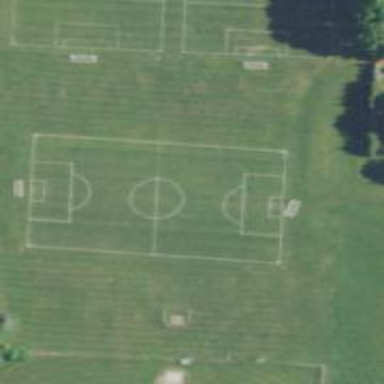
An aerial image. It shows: Soccer pitch for leisure land activities.